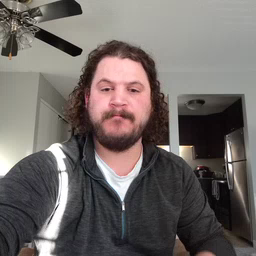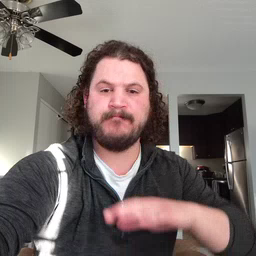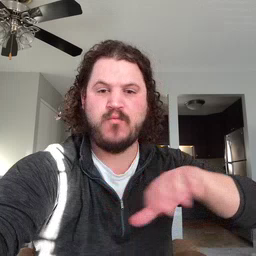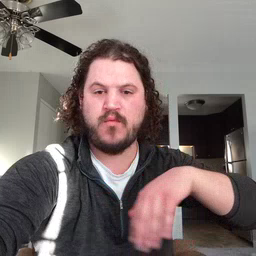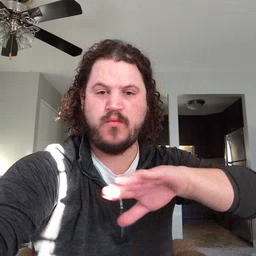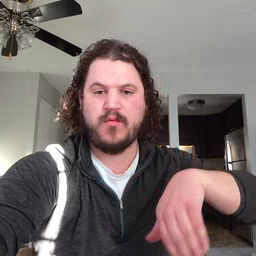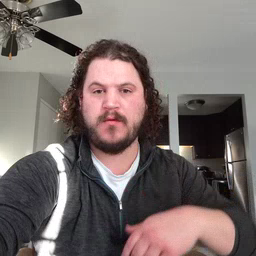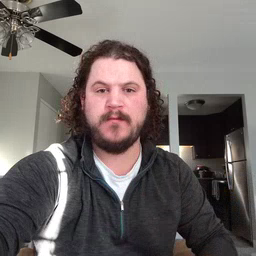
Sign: pool